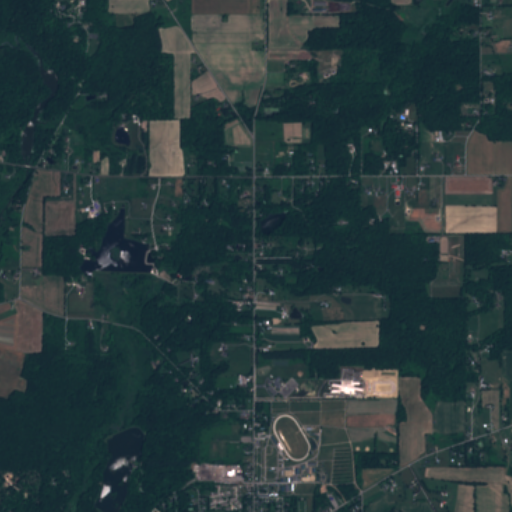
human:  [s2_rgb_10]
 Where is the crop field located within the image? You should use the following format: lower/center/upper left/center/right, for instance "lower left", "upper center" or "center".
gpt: The crop field is located in the lower center of the image.
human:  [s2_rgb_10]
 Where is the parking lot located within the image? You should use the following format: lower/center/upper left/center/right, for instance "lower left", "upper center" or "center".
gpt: The parking lot is located in the lower right of the image.
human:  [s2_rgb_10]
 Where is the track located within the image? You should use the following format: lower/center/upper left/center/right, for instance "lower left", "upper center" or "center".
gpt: The track is located in the lower center of the image.
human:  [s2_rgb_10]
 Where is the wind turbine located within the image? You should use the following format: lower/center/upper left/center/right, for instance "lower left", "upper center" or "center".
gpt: The wind turbine is located in the lower center of the image.
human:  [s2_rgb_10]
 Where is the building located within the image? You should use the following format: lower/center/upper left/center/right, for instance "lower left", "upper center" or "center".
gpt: There is no building in the image.